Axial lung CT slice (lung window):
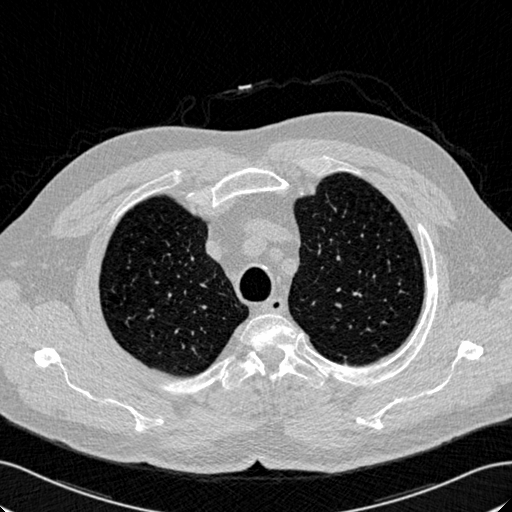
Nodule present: no